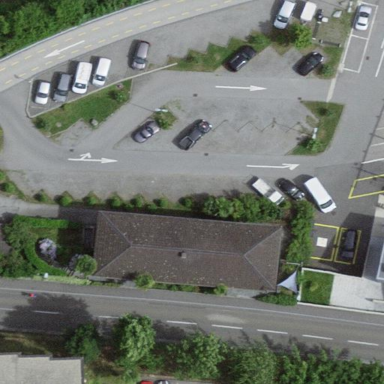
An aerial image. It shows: Parking area with asphalt surface.